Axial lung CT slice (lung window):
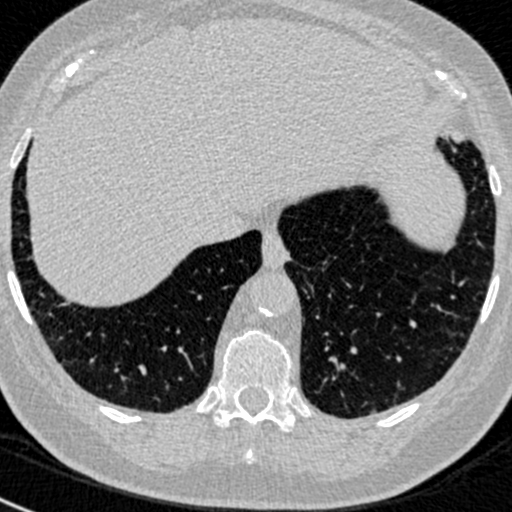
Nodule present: no